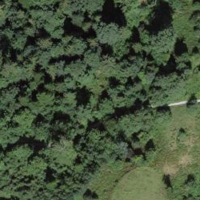
EUNIS habitat code: 43
Species observed at this site:
Cirsium palustre